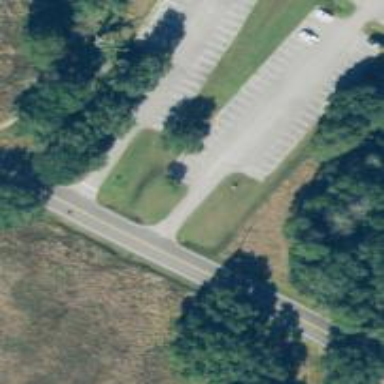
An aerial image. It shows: Parking area.